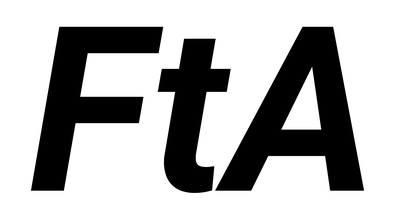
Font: Roboto-Italic_Bold_Italic